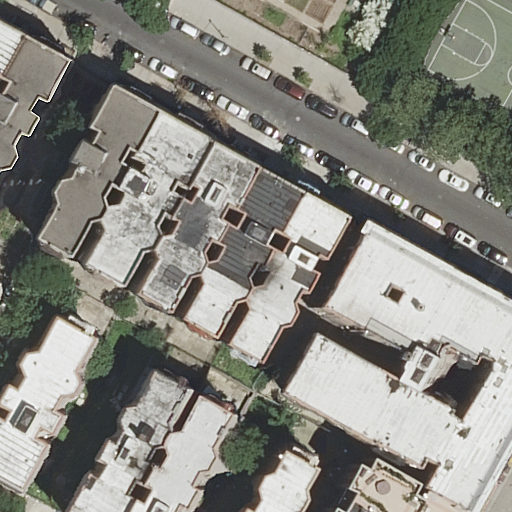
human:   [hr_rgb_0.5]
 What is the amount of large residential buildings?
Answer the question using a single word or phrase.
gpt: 1

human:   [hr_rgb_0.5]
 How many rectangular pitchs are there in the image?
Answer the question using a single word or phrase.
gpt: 1

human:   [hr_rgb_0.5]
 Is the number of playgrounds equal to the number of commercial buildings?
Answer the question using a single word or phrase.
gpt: no

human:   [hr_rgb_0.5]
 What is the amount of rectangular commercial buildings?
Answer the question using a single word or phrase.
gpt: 0

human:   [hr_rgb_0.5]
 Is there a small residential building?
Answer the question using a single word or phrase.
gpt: yes

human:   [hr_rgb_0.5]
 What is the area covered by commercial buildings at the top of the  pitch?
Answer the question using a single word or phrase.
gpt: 0m2

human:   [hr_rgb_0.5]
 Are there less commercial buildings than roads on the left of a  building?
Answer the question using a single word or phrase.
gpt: no

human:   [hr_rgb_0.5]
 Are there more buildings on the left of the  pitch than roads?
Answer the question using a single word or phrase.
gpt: yes

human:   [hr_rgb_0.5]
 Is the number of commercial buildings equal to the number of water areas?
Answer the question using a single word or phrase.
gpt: yes

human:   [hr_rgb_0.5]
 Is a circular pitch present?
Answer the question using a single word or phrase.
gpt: no

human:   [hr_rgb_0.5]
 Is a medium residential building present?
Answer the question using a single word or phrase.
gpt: yes

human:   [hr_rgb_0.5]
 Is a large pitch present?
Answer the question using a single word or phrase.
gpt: no

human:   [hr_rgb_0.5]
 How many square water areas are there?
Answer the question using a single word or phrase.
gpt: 0

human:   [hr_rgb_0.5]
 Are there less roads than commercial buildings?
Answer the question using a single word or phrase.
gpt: no

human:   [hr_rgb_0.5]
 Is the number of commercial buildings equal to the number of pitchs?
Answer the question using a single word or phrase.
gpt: no

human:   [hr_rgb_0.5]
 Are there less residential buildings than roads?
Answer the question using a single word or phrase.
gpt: no

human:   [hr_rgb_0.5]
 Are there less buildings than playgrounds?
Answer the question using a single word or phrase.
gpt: no

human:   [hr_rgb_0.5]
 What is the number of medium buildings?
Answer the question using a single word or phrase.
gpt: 8

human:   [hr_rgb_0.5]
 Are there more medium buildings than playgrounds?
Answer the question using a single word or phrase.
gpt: yes

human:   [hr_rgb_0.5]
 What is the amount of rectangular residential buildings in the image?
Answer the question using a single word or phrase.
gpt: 3

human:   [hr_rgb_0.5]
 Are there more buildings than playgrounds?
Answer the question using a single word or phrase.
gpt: yes

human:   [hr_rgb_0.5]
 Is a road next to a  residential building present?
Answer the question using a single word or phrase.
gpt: yes

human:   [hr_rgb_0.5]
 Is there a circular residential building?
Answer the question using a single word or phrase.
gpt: no

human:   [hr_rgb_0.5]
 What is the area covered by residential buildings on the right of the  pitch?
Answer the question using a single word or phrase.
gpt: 0m2

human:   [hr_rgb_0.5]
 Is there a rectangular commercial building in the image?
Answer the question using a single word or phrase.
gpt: no

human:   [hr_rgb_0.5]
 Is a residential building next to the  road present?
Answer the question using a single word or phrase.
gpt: yes

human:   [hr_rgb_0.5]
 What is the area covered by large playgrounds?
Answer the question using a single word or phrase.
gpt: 1589m2

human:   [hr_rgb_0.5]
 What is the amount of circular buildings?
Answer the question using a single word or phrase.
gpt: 0

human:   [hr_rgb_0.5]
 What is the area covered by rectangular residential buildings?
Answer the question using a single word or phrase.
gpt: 139m2

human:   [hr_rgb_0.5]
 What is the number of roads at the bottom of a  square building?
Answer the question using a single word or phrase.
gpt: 0

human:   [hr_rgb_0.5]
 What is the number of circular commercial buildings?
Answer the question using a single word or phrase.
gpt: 0

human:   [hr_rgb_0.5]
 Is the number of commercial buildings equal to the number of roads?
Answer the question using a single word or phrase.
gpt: no

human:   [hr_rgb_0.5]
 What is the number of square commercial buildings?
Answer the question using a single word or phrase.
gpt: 0

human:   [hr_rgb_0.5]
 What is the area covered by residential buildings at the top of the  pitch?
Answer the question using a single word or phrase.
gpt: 0m2

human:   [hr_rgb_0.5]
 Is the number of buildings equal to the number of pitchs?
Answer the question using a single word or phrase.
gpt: no

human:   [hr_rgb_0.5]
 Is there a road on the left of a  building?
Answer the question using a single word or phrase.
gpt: no